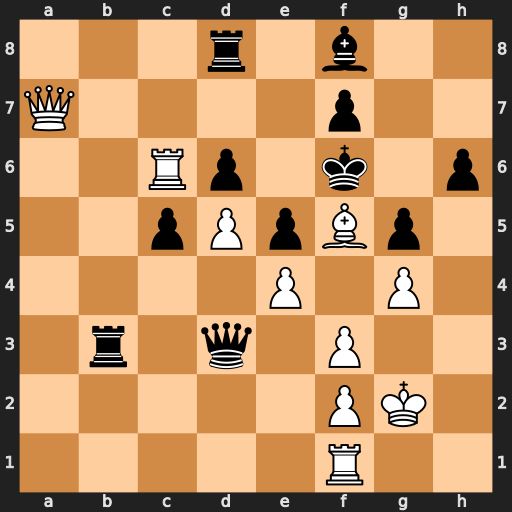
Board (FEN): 3r1b2/Q4p2/2Rp1k1p/2pPpBp1/4P1P1/1r1q1P2/5PK1/5R2
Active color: w
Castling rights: -
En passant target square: -
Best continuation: Rc7 Be7 Rxe7